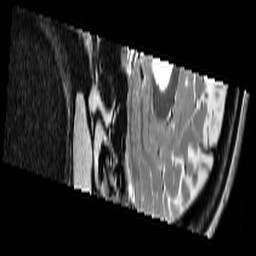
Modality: T2w
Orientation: sagittal
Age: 34
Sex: female
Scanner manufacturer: siemens
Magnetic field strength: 3 T
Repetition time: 7 s
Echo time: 0.085 s